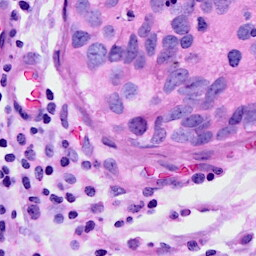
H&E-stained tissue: Breast